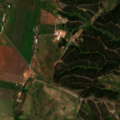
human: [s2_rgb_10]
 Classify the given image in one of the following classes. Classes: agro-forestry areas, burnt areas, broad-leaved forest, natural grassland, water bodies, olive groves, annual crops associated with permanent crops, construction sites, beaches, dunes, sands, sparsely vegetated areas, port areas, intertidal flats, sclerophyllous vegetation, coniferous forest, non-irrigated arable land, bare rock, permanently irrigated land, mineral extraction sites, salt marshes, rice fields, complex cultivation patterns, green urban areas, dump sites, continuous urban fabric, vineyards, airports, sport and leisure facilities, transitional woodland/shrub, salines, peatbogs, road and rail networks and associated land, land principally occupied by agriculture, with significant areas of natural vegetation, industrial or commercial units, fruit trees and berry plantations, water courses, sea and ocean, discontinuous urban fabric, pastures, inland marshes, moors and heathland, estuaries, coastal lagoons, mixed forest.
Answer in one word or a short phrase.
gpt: continuous urban fabric